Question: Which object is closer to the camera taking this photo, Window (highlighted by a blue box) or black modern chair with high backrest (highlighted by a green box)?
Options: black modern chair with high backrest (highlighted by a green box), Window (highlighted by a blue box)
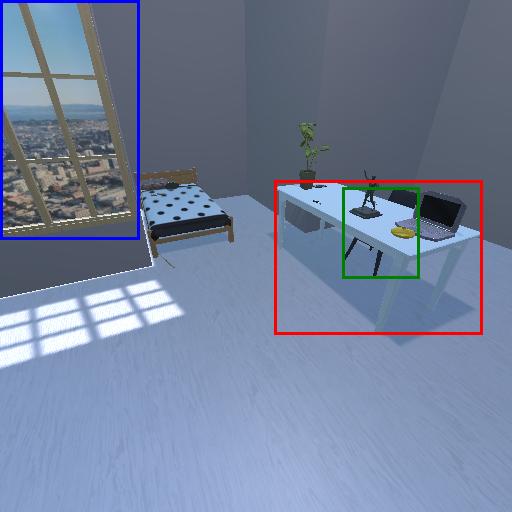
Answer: black modern chair with high backrest (highlighted by a green box)